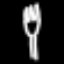
Label: fork